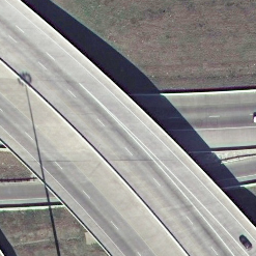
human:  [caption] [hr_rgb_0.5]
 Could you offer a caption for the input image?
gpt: Two wide roads go across another roads diagonally with some cars on the roads .

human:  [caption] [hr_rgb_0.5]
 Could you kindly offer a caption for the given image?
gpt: An overpass cross the roads diagonally with some cars on the roads .

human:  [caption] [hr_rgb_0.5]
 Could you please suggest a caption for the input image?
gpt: An overpass go across the roads diagonally with some plants surounded the roads .

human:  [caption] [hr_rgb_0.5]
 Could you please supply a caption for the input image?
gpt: Two wide roads go across another roads diagonally .

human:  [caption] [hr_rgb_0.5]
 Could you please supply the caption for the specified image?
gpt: Two wide roads go across another roads with some cars on the roads .